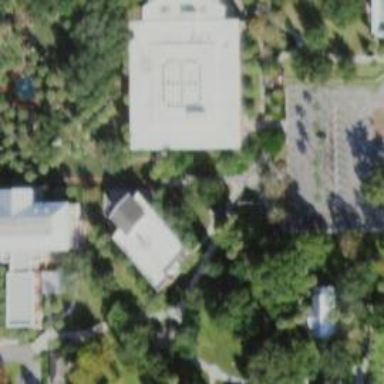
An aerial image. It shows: Building that serves as library.